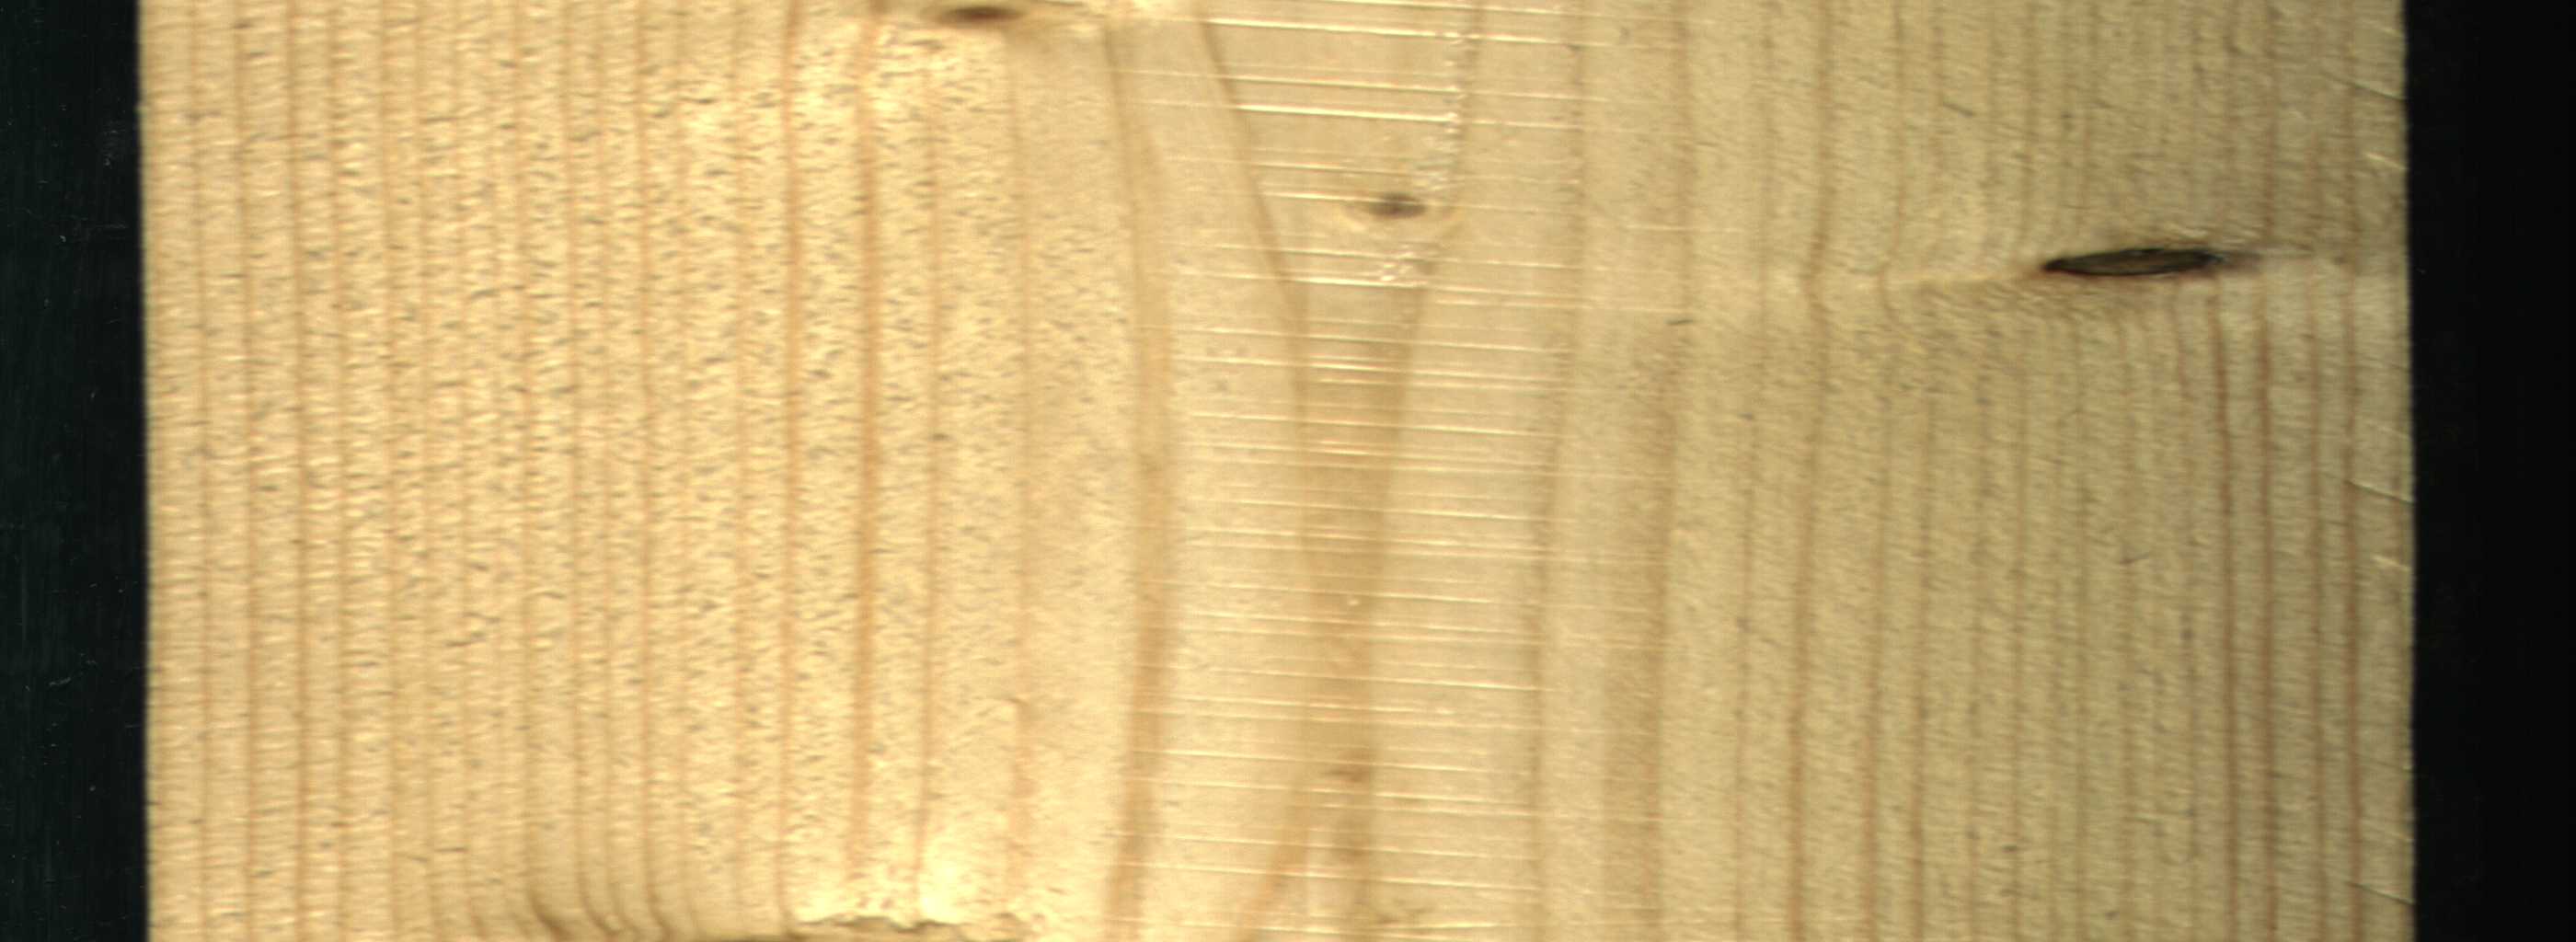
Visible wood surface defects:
Dead_Knot
Live_Knot
Live_Knot